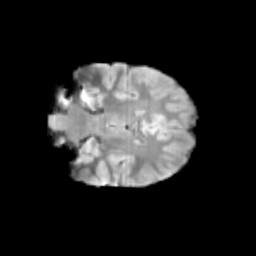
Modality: T2w
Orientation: coronal
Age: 10
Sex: male
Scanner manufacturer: siemens
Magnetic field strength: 3 T
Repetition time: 3.8 s
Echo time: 0.07 s